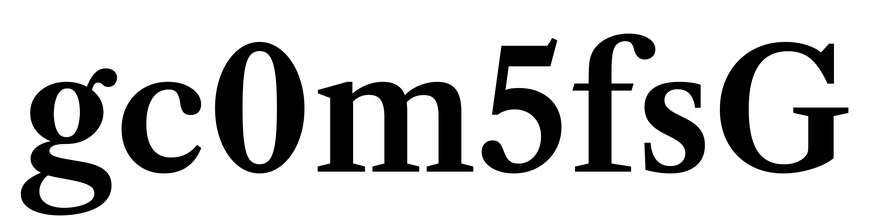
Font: LibreCaslonText_SemiBold